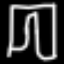
Label: pants